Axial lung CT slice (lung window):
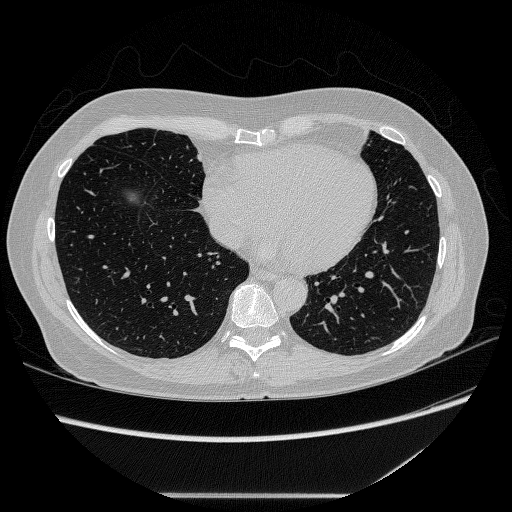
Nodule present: no